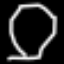
Label: octagon